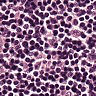
Metastatic tissue present: no